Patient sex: F
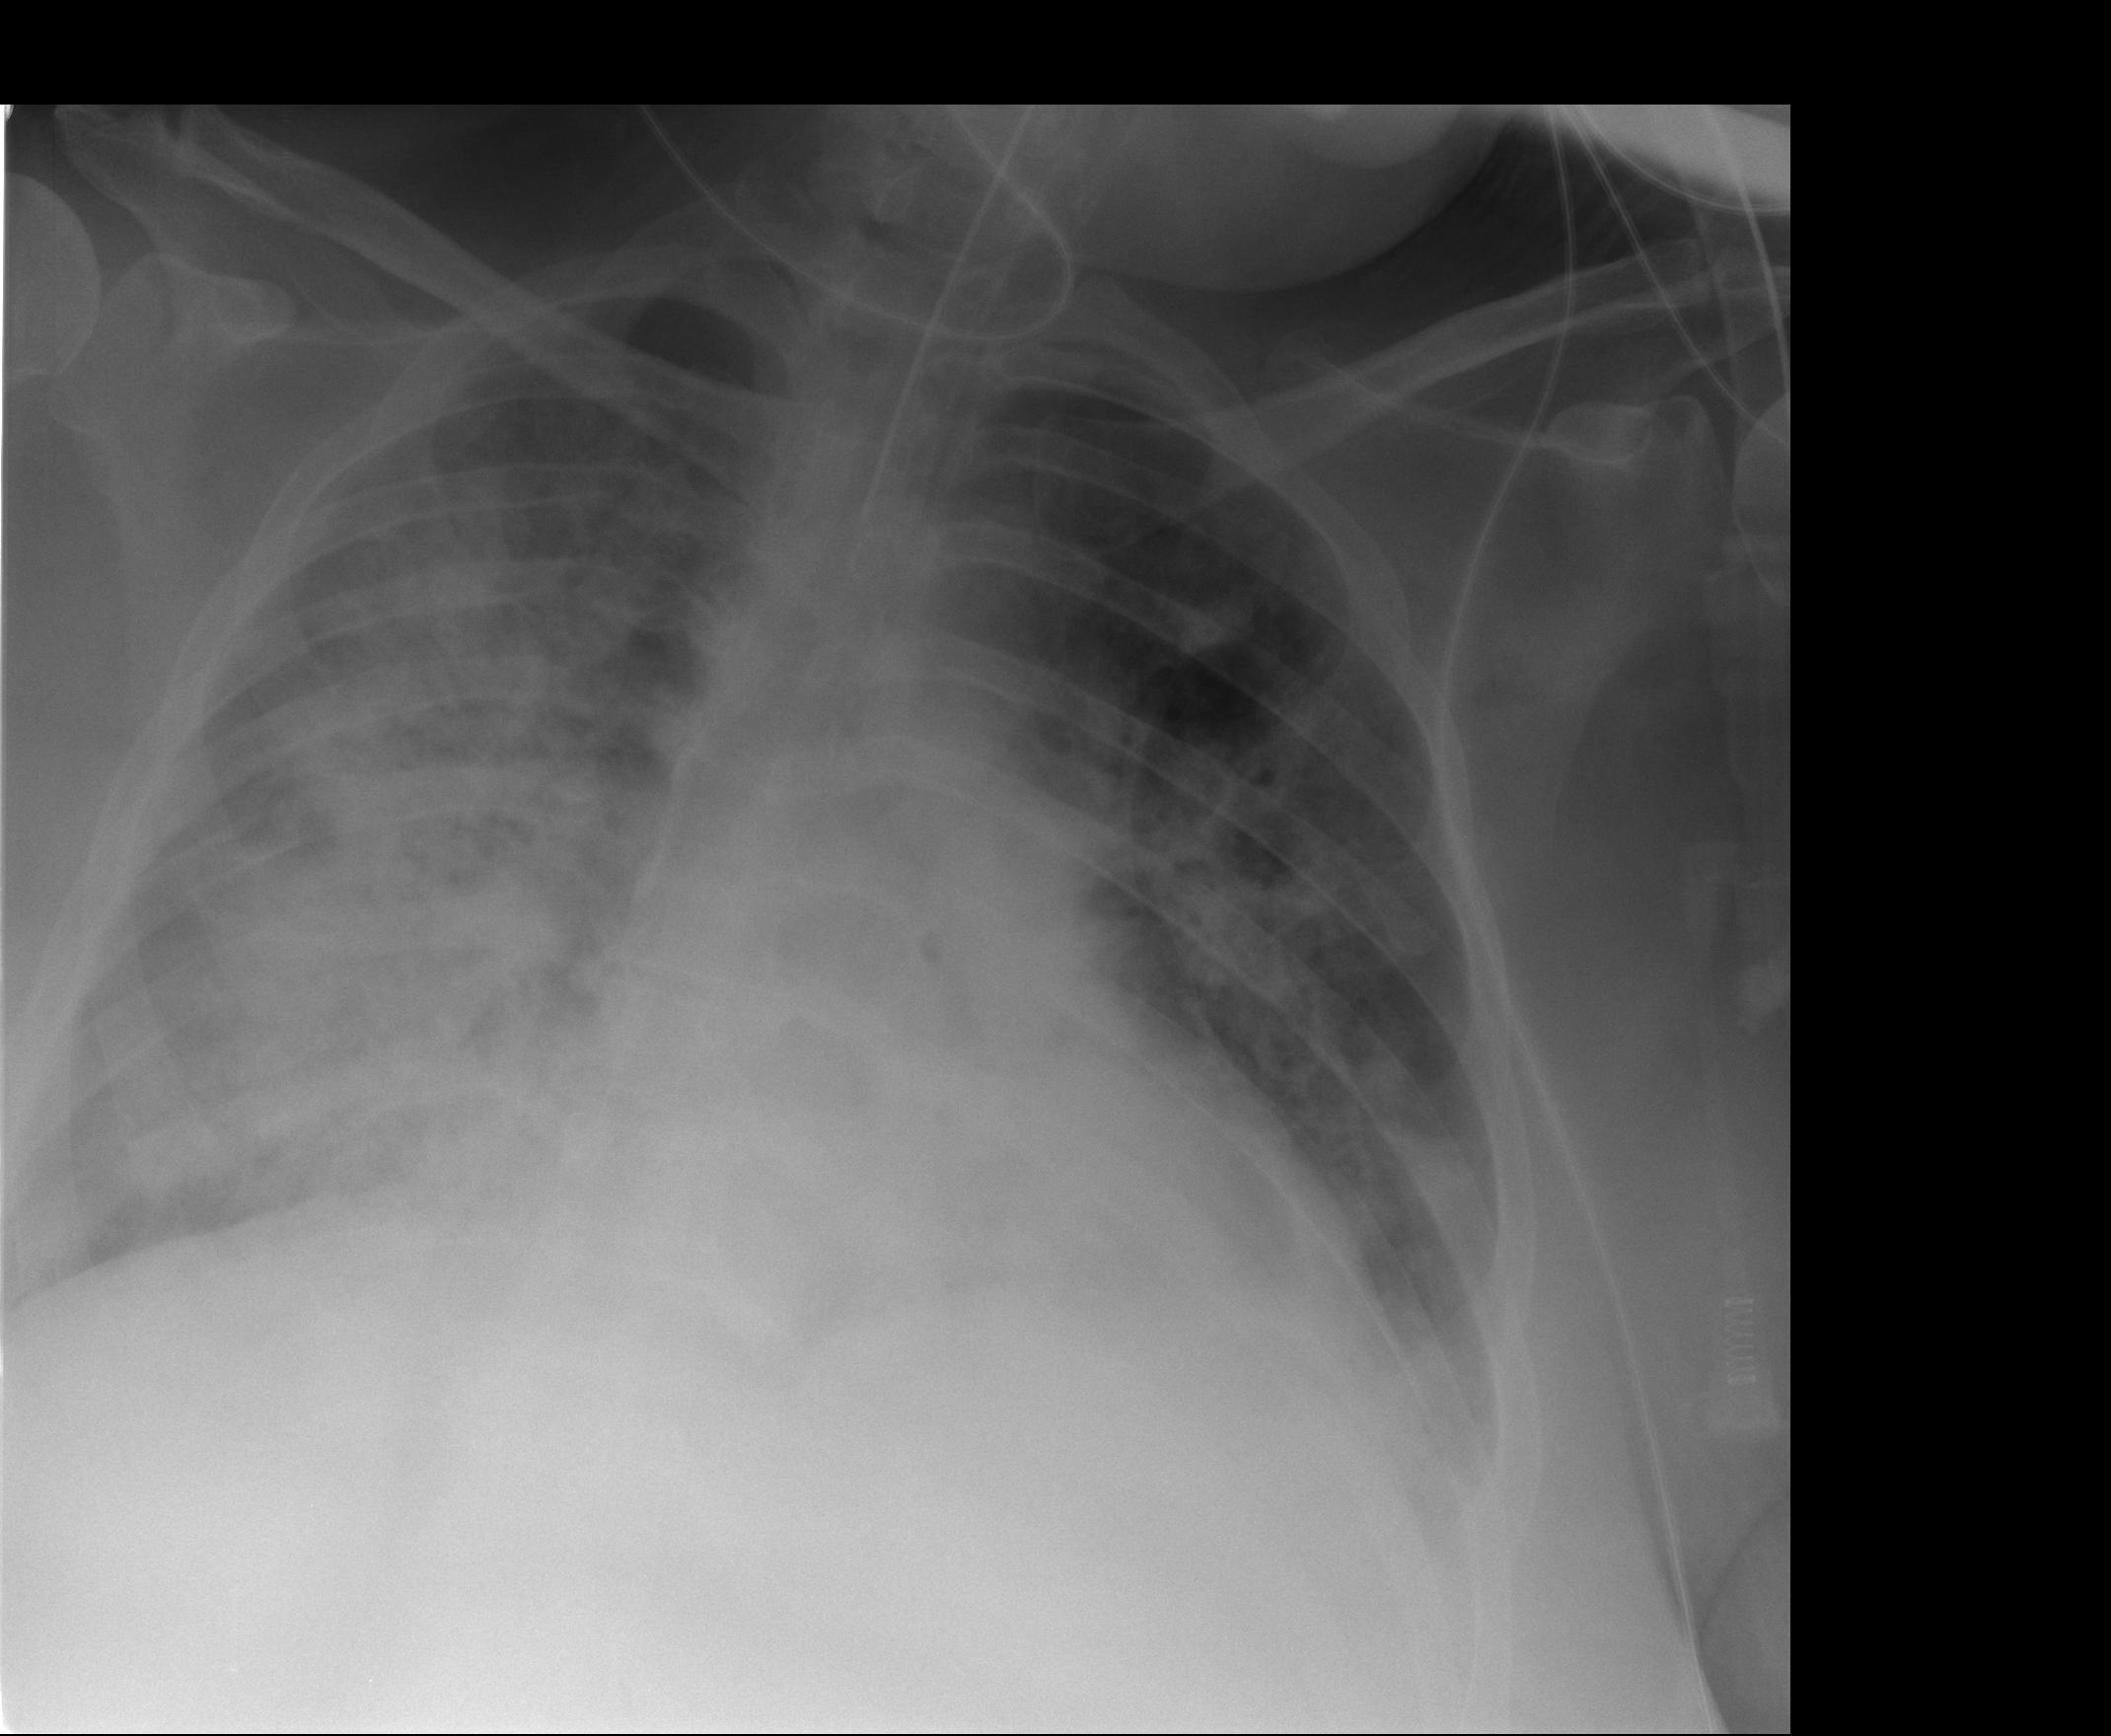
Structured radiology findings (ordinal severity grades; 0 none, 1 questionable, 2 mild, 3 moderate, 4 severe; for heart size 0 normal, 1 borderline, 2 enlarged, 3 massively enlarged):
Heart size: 2
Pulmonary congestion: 2
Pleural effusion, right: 1
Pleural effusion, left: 2
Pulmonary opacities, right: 4
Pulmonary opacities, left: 2
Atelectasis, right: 3
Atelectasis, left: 2